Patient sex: M
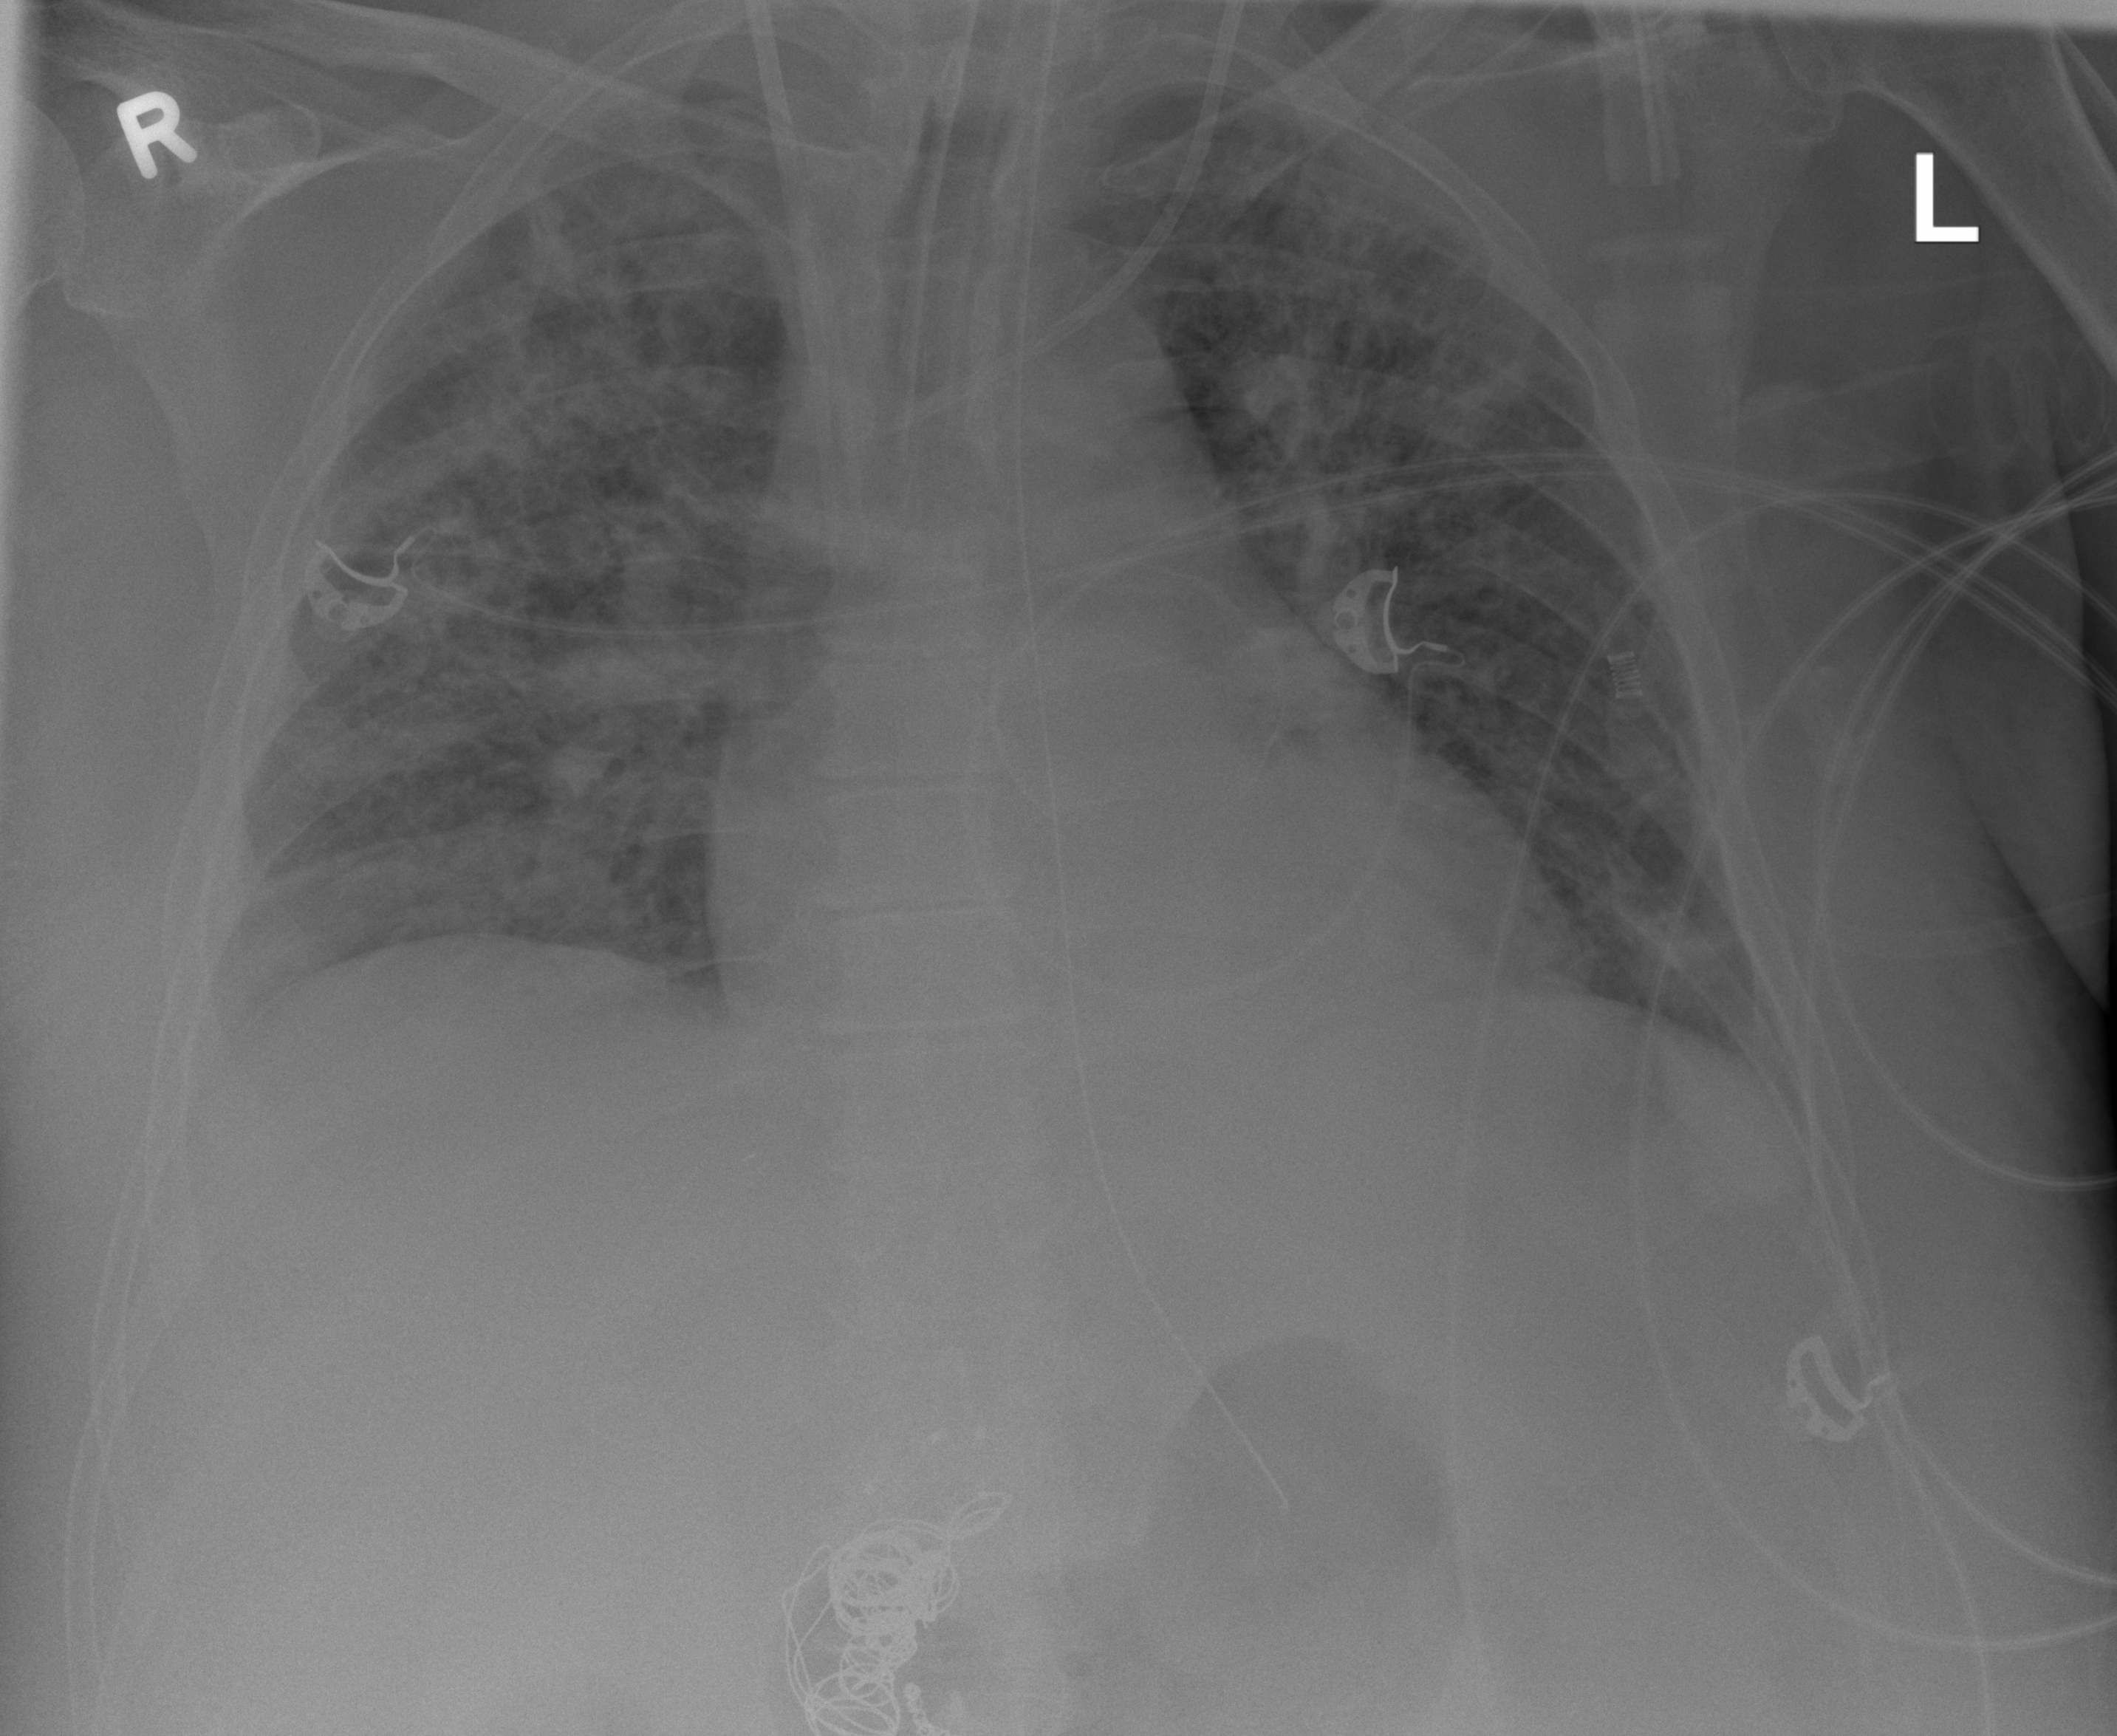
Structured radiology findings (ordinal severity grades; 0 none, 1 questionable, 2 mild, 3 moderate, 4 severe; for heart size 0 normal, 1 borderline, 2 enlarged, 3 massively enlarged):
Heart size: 1
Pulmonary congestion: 2
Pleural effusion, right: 2
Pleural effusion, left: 0
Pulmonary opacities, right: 3
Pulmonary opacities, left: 3
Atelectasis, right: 3
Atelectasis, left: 3